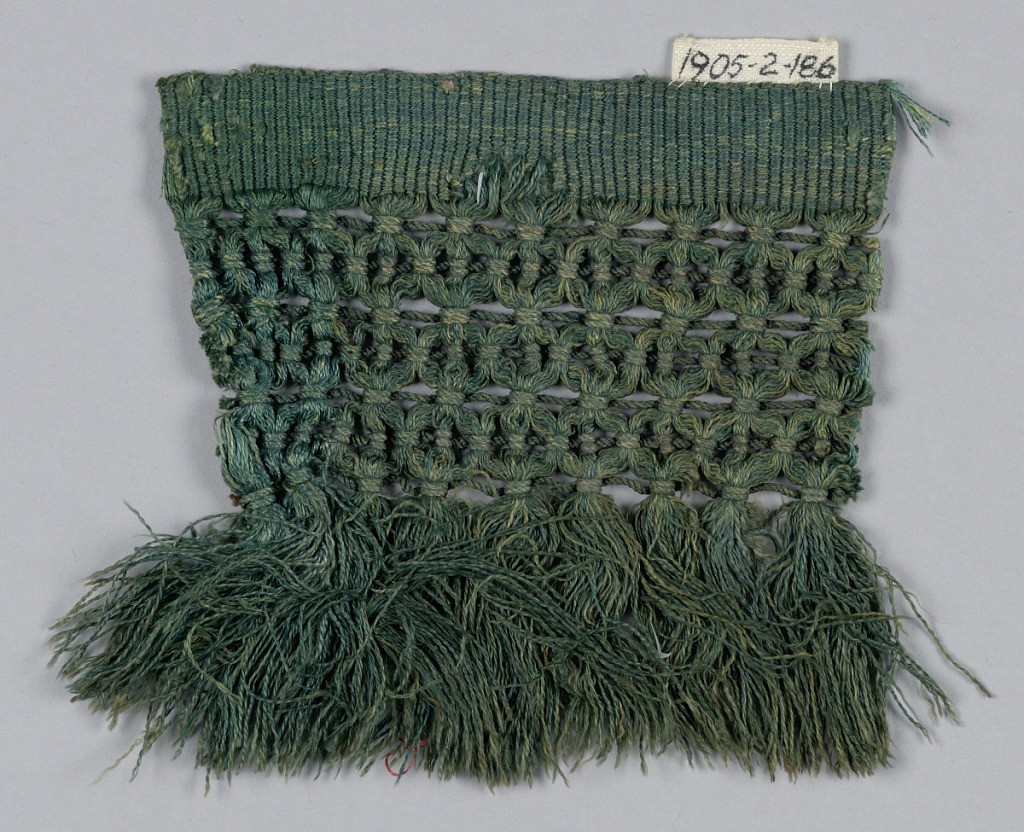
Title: Fringe
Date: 18th century
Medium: silk Technique: plain weave
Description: Green fringe with a plain weave heading and skirt threads tied at the top by a running thread inserted into the trellis band.